Field crop: maize
Growth stage: 2
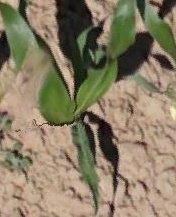
Species: maize